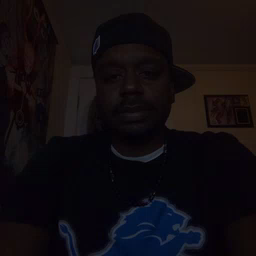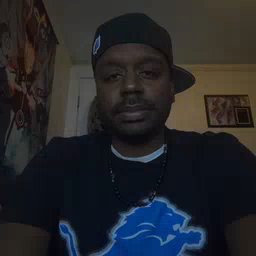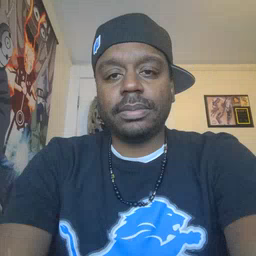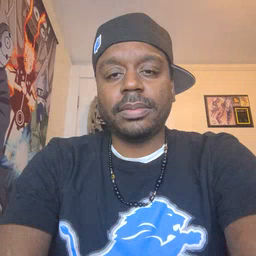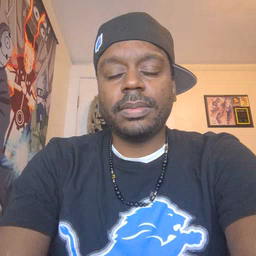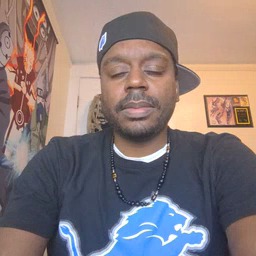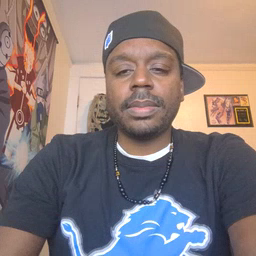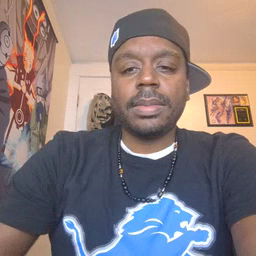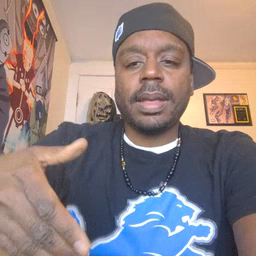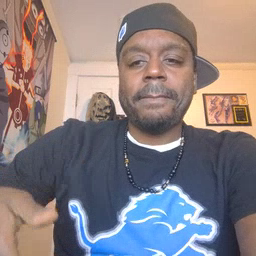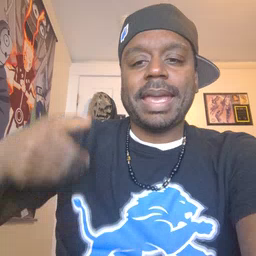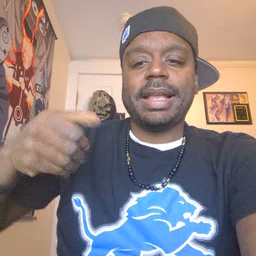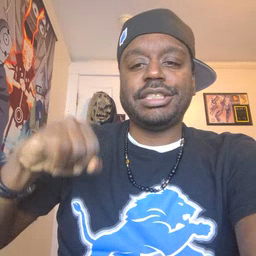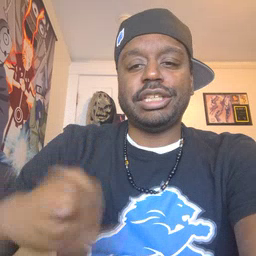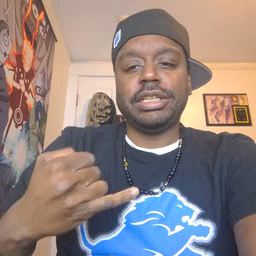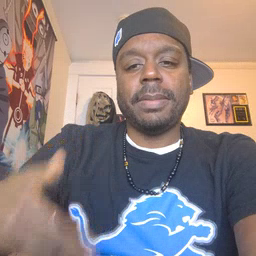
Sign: jeans